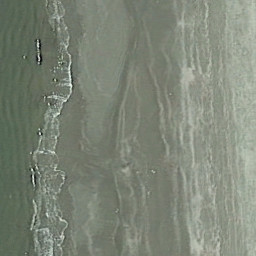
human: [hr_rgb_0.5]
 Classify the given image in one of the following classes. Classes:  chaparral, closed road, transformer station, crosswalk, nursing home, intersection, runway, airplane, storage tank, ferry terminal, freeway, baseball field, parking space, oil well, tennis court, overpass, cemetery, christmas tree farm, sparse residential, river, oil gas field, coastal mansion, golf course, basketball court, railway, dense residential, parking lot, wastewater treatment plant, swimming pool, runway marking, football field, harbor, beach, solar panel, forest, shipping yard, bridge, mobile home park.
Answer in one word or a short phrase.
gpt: beach